Question: A '<div>' or a '<pre>' on the bottom of the page, is going to be toggled/shown by:
'''
$(document).ready(function(){
$("#slice_img").click(function(){
$("#slice_pre").slideToggle("slow");
});
});
'''
and a text will appeared on the bottom.
How can I automatically chase and follow the text which is going to be shown by the browser so that the user, himself, won't need to scroll down to see the newly-appeared text?
-
You may (!) understand better by the picture.

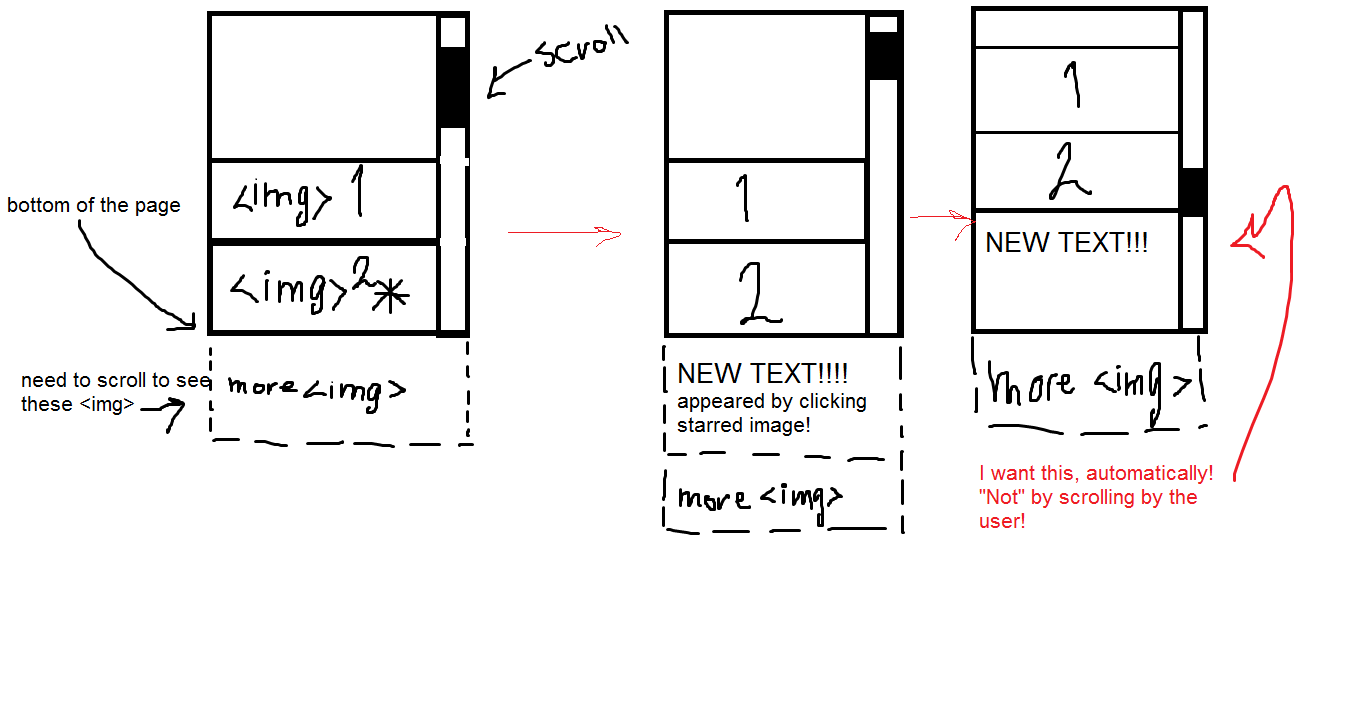
Answer: Something along these lines should work (if I understand correctly):
<URL>
'''
$(document).ready(function(){
$("#slice_img").click(function(){
$("#slice_pre").slideToggle("slow", function() { // add a callback function to slideToggle
$('html, body').animate({
scrollTop: $("#slice_pre").offset().top
}, 1000);
});
});
});
'''
Though you probably should be using classes instead of ID's to make this reusable. Your code would then become:
'''
$(document).ready(function(){
$(".slice_img").click(function(){
$(".slice_pre", $(this)).slideToggle("slow", function() {
$('html, body').animate({
scrollTop: $(this).offset().top
}, 1000);
});
});
});
'''
<URL>